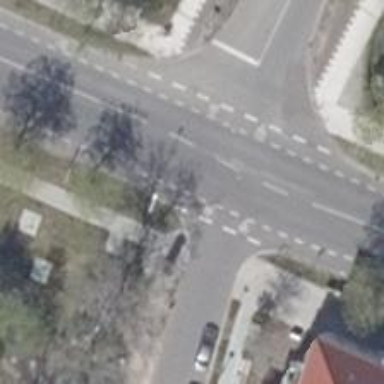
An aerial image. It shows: Secondary road with asphalt surface and sidewalks on both sides. It also has cycle lanes on both sides.